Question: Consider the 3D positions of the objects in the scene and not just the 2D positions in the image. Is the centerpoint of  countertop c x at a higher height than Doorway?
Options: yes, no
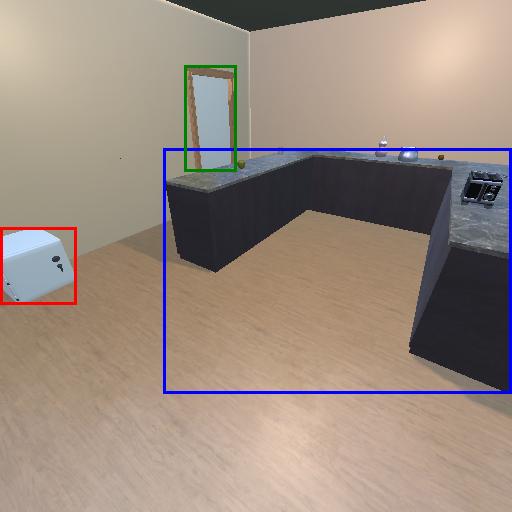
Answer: yes